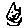
Label: cat